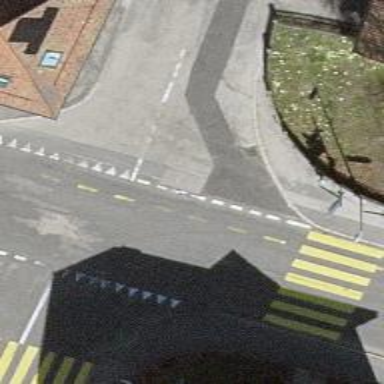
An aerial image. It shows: Footway crossing with marked asphalt surface.